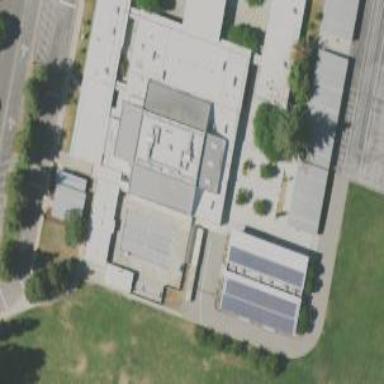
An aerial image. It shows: School building.